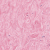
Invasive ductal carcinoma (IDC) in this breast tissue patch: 0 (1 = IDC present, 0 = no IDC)